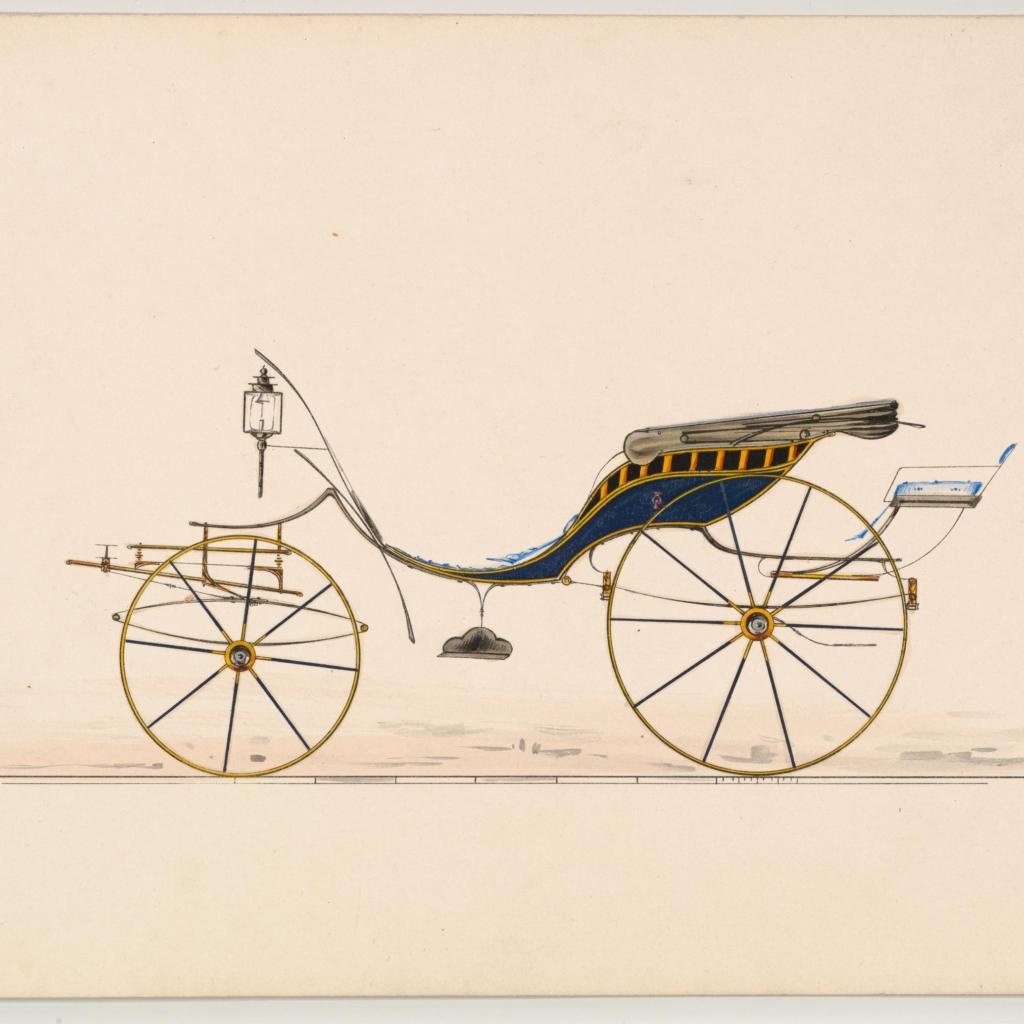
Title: Phaeton (unnumbered)
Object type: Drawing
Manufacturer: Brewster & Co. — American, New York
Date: ca. 1870
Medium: Pen and black ink, watercolor, and gouache with gum arabic
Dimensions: sheet: 6 1/8 x 8 9/16 in. (15.6 x 21.7 cm)
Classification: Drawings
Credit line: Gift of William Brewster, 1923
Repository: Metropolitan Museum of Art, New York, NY